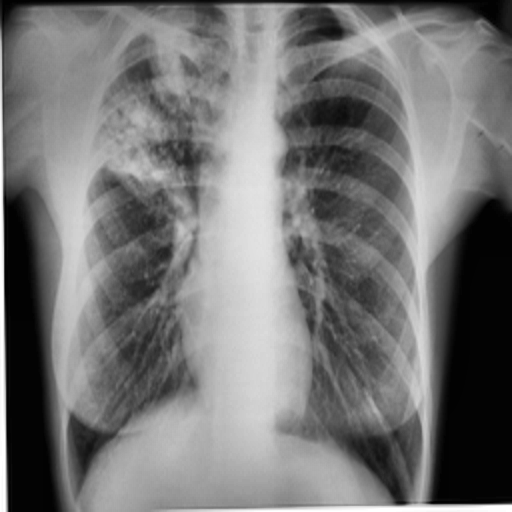
Finding: TUBERCULOSIS